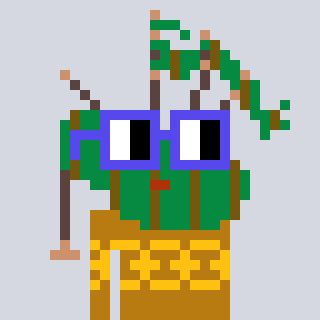
a pixel art character with square blue glasses, a bagpipe-shaped head and a gold-colored body on a cool background